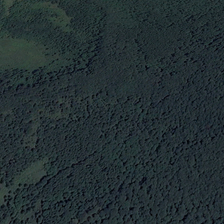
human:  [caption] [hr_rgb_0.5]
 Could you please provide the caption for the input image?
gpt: many green trees are in a piece of forest .

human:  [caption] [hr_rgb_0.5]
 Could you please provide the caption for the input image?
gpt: many green trees are in a piece of forest .

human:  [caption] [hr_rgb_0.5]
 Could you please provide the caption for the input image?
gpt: many green trees are in a piece of forest .

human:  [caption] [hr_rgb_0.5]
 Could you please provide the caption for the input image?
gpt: many green trees are in a piece of forest .

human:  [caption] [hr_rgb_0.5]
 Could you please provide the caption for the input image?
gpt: many green trees are in a piece of forest .